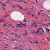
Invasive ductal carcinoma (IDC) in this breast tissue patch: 1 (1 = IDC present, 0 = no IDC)